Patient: sex M, age 47
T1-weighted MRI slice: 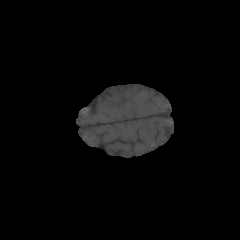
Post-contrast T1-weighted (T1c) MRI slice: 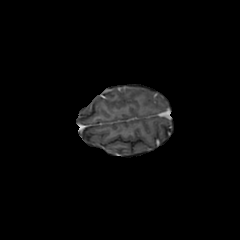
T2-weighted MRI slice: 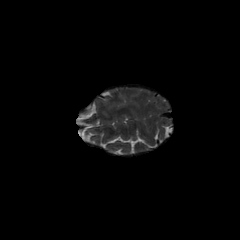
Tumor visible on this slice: no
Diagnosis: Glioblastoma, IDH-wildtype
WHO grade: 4